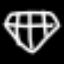
Label: diamond